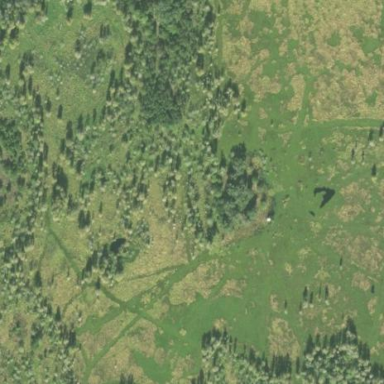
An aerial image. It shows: Wetland area characterized by wet meadow.